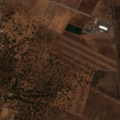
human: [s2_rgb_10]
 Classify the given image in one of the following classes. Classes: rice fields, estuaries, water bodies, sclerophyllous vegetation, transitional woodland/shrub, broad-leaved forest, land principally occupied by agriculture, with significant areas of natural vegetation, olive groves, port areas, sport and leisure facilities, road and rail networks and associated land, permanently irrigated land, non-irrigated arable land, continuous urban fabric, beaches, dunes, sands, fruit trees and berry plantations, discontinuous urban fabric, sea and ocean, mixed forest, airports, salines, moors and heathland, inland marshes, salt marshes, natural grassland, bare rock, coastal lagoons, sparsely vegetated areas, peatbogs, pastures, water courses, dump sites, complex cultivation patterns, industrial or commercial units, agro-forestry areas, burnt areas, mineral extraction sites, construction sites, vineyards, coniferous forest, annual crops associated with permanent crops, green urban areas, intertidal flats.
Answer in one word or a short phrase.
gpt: non-irrigated arable land, complex cultivation patterns, agro-forestry areas, transitional woodland/shrub